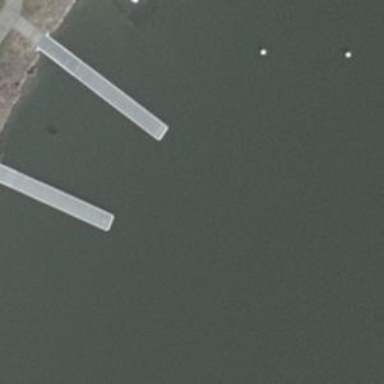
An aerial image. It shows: Man-made pier.